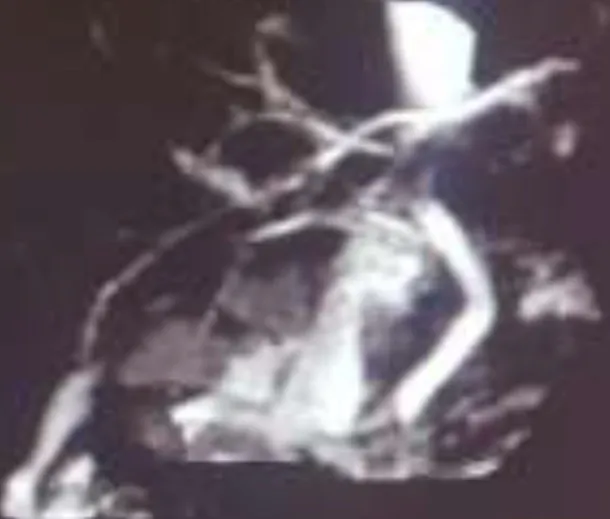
MRCP revealed the intrahepatic and extrahepatic bile ducts that showed normal caliber.
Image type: radiology (mri)